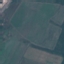
Land use / land cover class: Pasture